【题型】解答题　【知识点】解析几何　【难度】hard
如图，椭圆$C_1:\frac{x^2}{8}+\frac{y^2}{b^2}=1(0<b<2\sqrt{2})$与双曲线$C_2:\frac{x^2}{b^2}-y^2=1$在第一象限的公共点为$A(x_A,y_A)(x_A>0)$。曲线$\Gamma$由两段曲线组成：当$x\le x_A$时，曲线$\Gamma$与椭圆$C_1$重合，当$x>x_A$时，曲线$\Gamma$与双曲线$C_2$重合。

(1) 当$x_A=2$时，求$b$的值；

(2) 已知$b=\sqrt{2}$，直线$l$过点$D(2,0)$与曲线$\Gamma$交于$E$、$F$两点，若$\overrightarrow{AD}\cdot\overrightarrow{EF}=2$，求直线$l$的方程；

(3) 已知$A(2,1)$，斜率为$k(k\ge1)$的直线$m$过点$P(0,1)$与曲线$\Gamma$交于$M$、$N$两点，若$S_{\triangle AMN}=\lambda\tan\angle MAN$，求实数$\lambda$的最大值。
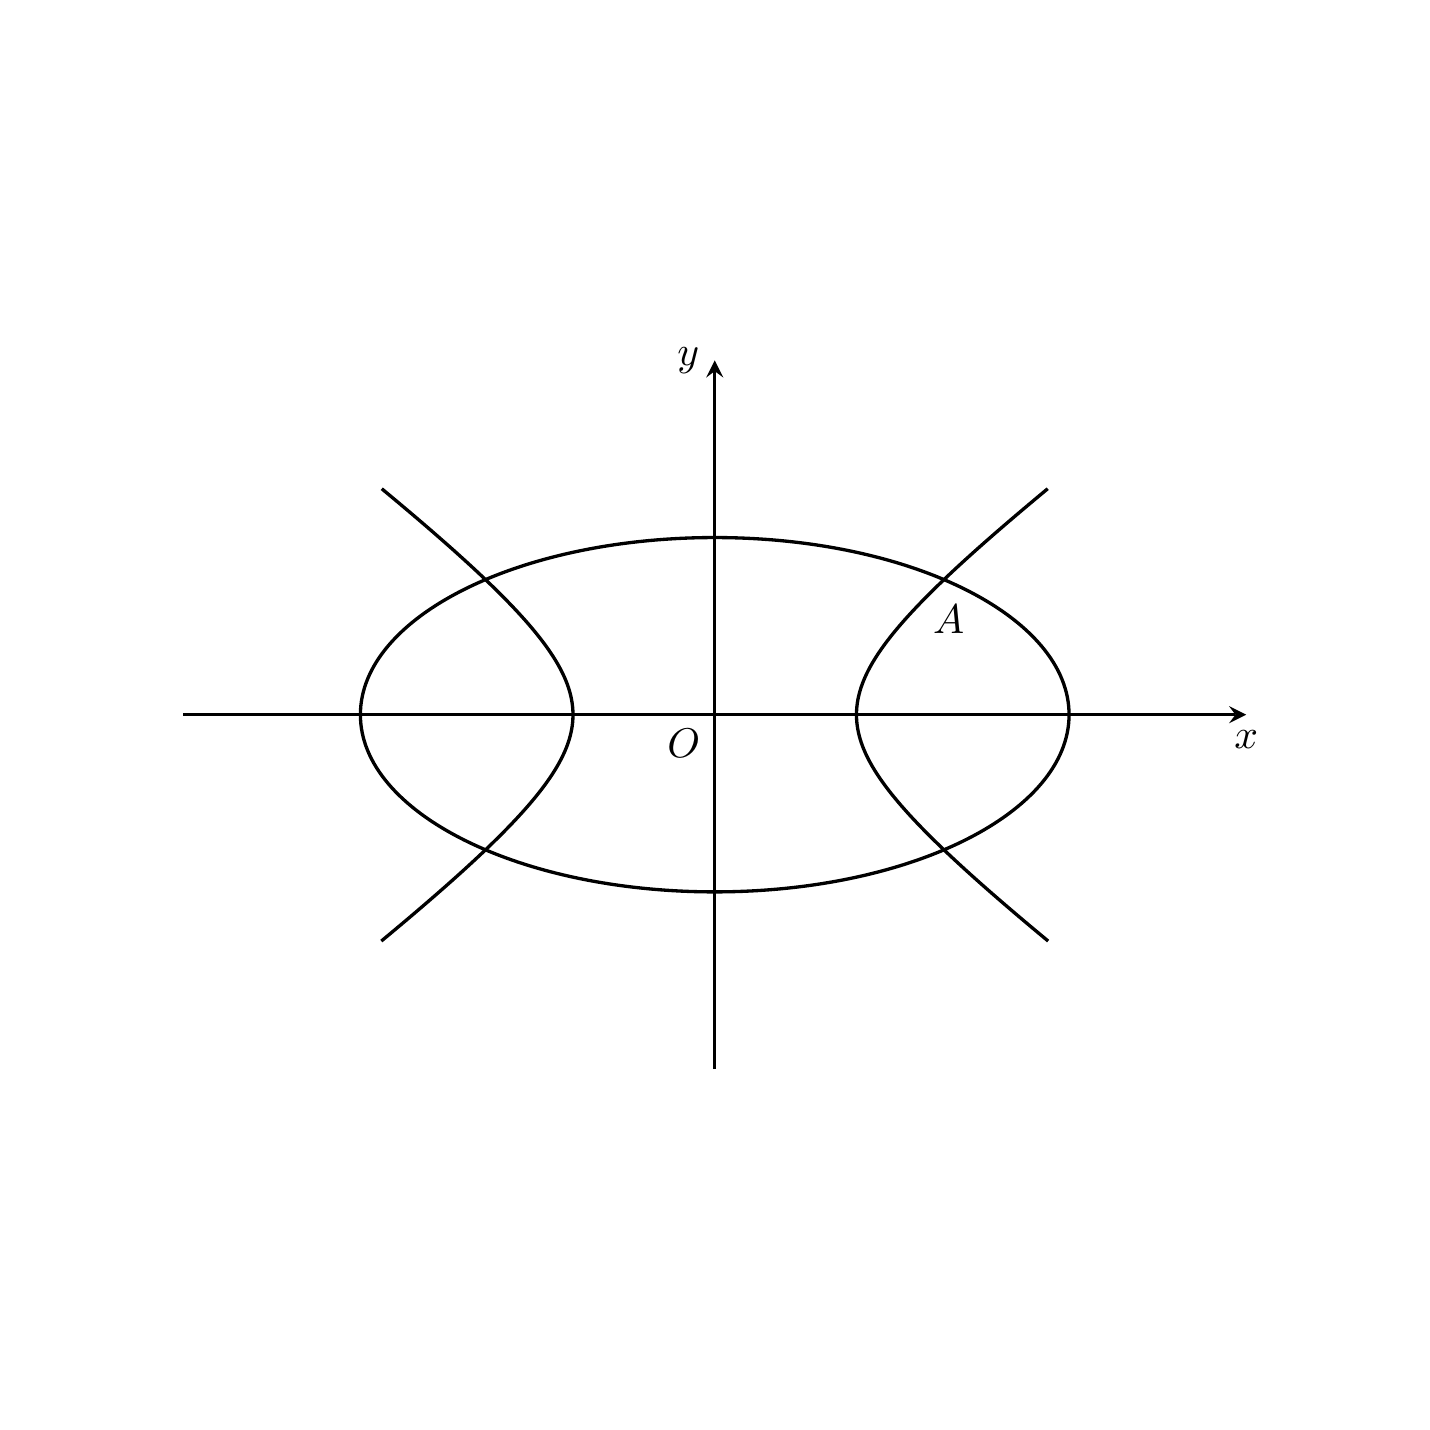
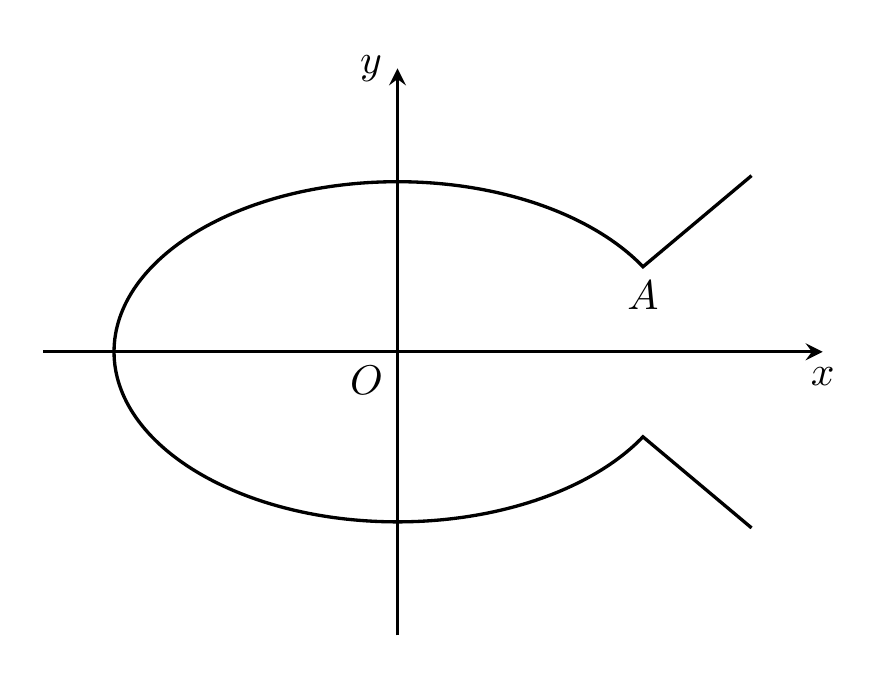
【解答】
\textbf{【答案】}
(1) $b=\sqrt{2}$；
(2) $x=2$；
(3) $\lambda$最大值为$\frac{14}{5}$。

\vspace{1em}
\textbf{【分析】}
(1) 将$x=2$，分别代入椭圆及双曲线方程求解即可；

(2) 设直线方程为$y=k(x-2)$，联立椭圆或双曲线方程，结合韦达定理，向量数量积的坐标运算即可求解；

(3) 由$S_{\triangle AMN}=\lambda\tan\angle MAN$得到$\lambda=\frac12\overrightarrow{AM}\cdot\overrightarrow{AN}$，再判断出直线与双曲线右支无交点，从而转化为直线与椭圆交于$M,N$两点，利用韦达定理将$\lambda=\frac12\overrightarrow{AM}\cdot\overrightarrow{AN}$表示为斜率$k$的函数求最值即可。

\vspace{1em}
\textbf{【详解】}
(1)

如图，已知当$x_A=2$时，点$A(2,y_A)$为椭圆$C_1:\frac{x^2}{8}+\frac{y^2}{b^2}=1(0<b<2\sqrt{2})$与双曲线$C_2:\frac{x^2}{b^2}-y^2=1$在第一象限的公共点。

将$x=2$代入椭圆方程得$\frac{2^2}{8}+\frac{y^2}{b^2}=1$，即$\frac12+\frac{y^2}{b^2}=1$，解得$y^2=\frac{b^2}{2}$。

把$x=2,y^2=\frac{b^2}{2}$代入双曲线方程$\frac{2^2}{b^2}-\frac{b^2}{2}=1$，整理得$\frac{4}{b^2}-\frac{b^2}{2}=1$，

设$t=b^2(t>0)$，则$\frac{4}{t}-\frac{t}{2}=1$，

即$8-t^2=2t,t^2+2t-8=0,(t+4)(t-2)=0$，

解得$t=2$或$t=-4$（舍去），所以$b^2=2$，

即$b=\sqrt{2}$。

---

(2)

当$b=\sqrt{2}$时，椭圆$C_1:\frac{x^2}{8}+\frac{y^2}{2}=1$，双曲线$C_2:\frac{x^2}{2}-y^2=1$。

联立
\[
\begin{cases}
\frac{x^2}{8}+\frac{y^2}{2}=1 \\
\frac{x^2}{2}-y^2=1
\end{cases},
\]
解方程组求交点$\text{A}$的坐标。

由$\frac{x^2}{8}+\frac{y^2}{2}=1$得$x^2+4y^2=8$，

由$\frac{x^2}{2}-y^2=1$得$x^2-2y^2=2$，

两式相减消去$x^2$得$6y^2=6,y^2=1$，

代入双曲线方程得$x^2=4$，

因为点$\text{A}$在第一象限，所以$A(2,1)$。

设$E(x_1,y_1),F(x_2,y_2)$。

$\overrightarrow{AD}=(0,-1),\overrightarrow{EF}=(x_2-x_1,y_2-y_1)$，

由$\overrightarrow{AD}\cdot\overrightarrow{EF}=2$得$-(y_2-y_1)=2$，即$y_1-y_2=2$。故$y_1>y_2$，

当直线$l$斜率不存在时，直线$l$方程为$x=2$，

此时$\overrightarrow{AD}=(0,-1)$，则$E(2,1),F(2,-1)$，

$\overrightarrow{EF}=(0,-2),\overrightarrow{AD}\cdot\overrightarrow{EF}=2$成立。

当直线$l$斜率存在时，由题知交点$E,F$必定在直线$x=2$两侧，即左侧为$l$与椭圆的交点，右侧为直$l$与双曲线的交点，易知当交点在位于第一象限椭圆上曲线段$QA,Q(0,\sqrt{2})$之间时，$y_1>y_A=1$，此时$y_2<-1$，故$y_1-y_2=2$不可能，舍去；

因为双曲线$C_2:\frac{x^2}{2}-y^2=1$的渐近线方程为$y=\pm\frac{\sqrt{2}}{2}x$，

故直线$QD:y=-\frac{\sqrt{2}}{2}x+\sqrt{2}$与双曲线$C_2:\frac{x^2}{2}-y^2=1$没有横坐标大于$2$的交点，

即当交点位于椭圆第二象限时，不可能，舍去；

同理：当直线$l$与椭圆交于$x$轴下方时，也舍去，

综上：直线$l$方程为$x=2$，

---

(3)

如图，已知$A(2,1)$，由（1）知椭圆$C_1:\frac{x^2}{8}+\frac{y^2}{2}=1$，双曲线$C_2:\frac{x^2}{2}-y^2=1$。

直线$m$过点$P(0,1)$且斜率为$k(k\ge1)$，则直线$m$的方程为$y=kx+1$。

设$M(x_1,y_1),N(x_2,y_2)$，由$S_{\triangle AMN}=\lambda\tan\angle MAN$，

根据三角形面积公式$S_{\triangle AMN}=\frac12|\overrightarrow{AM}|\cdot|\overrightarrow{AN}|\sin\angle MAN$，

则$\frac12|\overrightarrow{AM}|\cdot|\overrightarrow{AN}|\sin\angle MAN=\lambda\frac{\sin\angle MAN}{\cos\angle MAN}$，

即$\lambda=\frac12|\overrightarrow{AM}|\cdot|\overrightarrow{AN}|\cos\angle MAN=\frac12\overrightarrow{AM}\cdot\overrightarrow{AN}$。

$\overrightarrow{AM}\cdot\overrightarrow{AN}=(x_1-2,y_1-1)\cdot(x_2-2,y_2-1)=(x_1-2)(x_2-2)+(y_1-1)(y_2-1)$
$=(x_1-2)(x_2-2)+k^2x_1x_2=(k^2+1)x_1x_2-2(x_1+x_2)+4$，

因为双曲线的渐近线方程为$y=\pm\frac{\sqrt{2}}{2}x$，而$k\ge1$，

故直线$y=kx+1$与双曲线右支无交点，

故$M,N$均为直线$y=kx+1$与椭圆的交点，

联立
\[
\begin{cases}
y=kx+1 \\
\frac{x^2}{8}+\frac{y^2}{2}=1(x\le2)
\end{cases},
\]
则$(4k^2+1)x^2+8kx-4=0$，

则$x_1+x_2=-\frac{8k}{4k^2+1},x_1x_2=-\frac{4}{4k^2+1}$，

$\overrightarrow{AM}\cdot\overrightarrow{AN}=\frac{-4(k^2+1)}{4k^2+1}+\frac{16k}{4k^2+1}+4=\frac{-4k^2-4+16k+16k^2+4}{4k^2+1}=\frac{12k^2+16k}{4k^2+1}=3+\frac{16k-3}{4k^2+1}$，

令$t=16k-3\ge13,k=\frac{t+3}{16}$，

则$\overrightarrow{AM}\cdot\overrightarrow{AN}=3+\frac{t}{4\left(\frac{t+3}{16}\right)^2+1}=3+\frac{64t}{t^2+6t+73}=3+\frac{64}{t+\frac{73}{t}+6}$，

$\because\left(t+\frac{73}{t}\right)'=1-\frac{73}{t^2}>0$在$t\ge13$时成立，故$t+\frac{13}{t}$单调递增且$t+\frac{13}{t}>0$，所以$3+\frac{64}{t+\frac{73}{t}+6}$递减，

所以当$t=13,k=1$时$\overrightarrow{AM}\cdot\overrightarrow{AN}$取得最大值$\frac{28}{5}$，

又$\lambda=\frac12\overrightarrow{AM}\cdot\overrightarrow{AN}$

所以$\lambda$的最大值为$\frac{14}{5}$。